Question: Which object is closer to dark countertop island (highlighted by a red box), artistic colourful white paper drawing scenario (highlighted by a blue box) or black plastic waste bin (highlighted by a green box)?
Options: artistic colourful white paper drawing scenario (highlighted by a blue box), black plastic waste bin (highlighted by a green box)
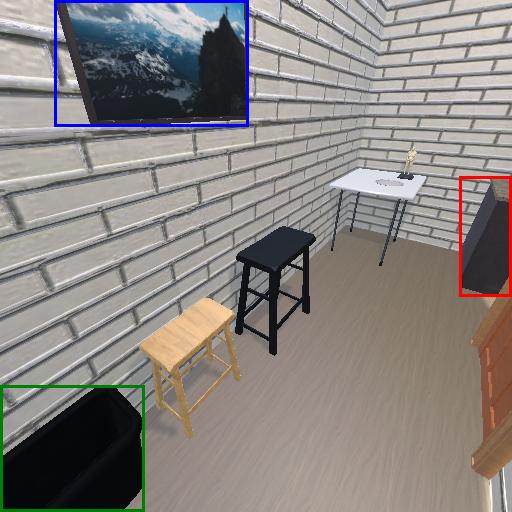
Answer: artistic colourful white paper drawing scenario (highlighted by a blue box)